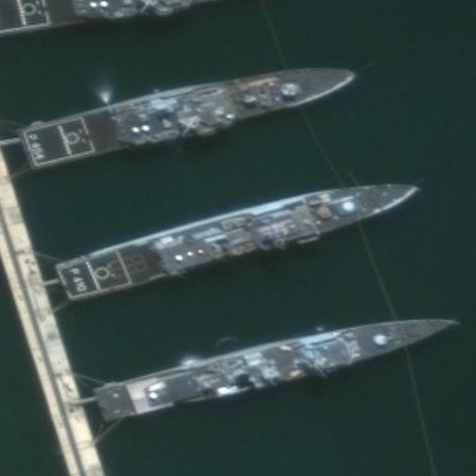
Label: destroyer